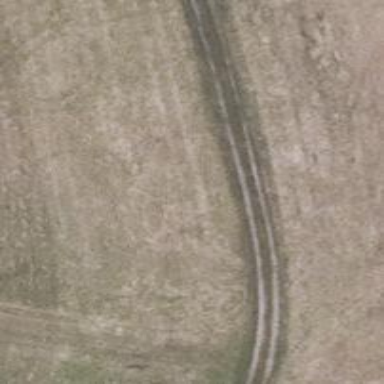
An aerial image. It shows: Track with grade 4 track type.